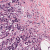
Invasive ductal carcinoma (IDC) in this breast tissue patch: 1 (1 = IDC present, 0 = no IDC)